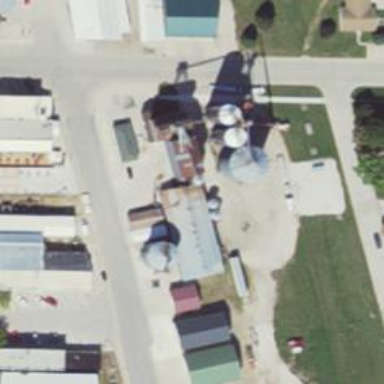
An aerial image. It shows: Silo.